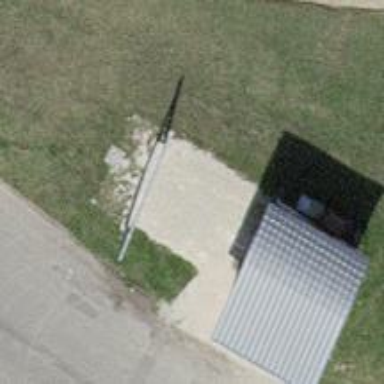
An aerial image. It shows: Picnic table located in leisure land area.